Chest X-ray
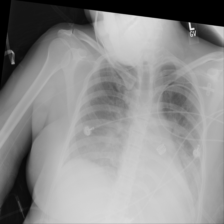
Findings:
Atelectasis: negative
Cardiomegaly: negative
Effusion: negative
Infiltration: negative
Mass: negative
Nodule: negative
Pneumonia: negative
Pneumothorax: negative
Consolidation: negative
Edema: negative
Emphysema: negative
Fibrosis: negative
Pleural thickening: negative
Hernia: negative